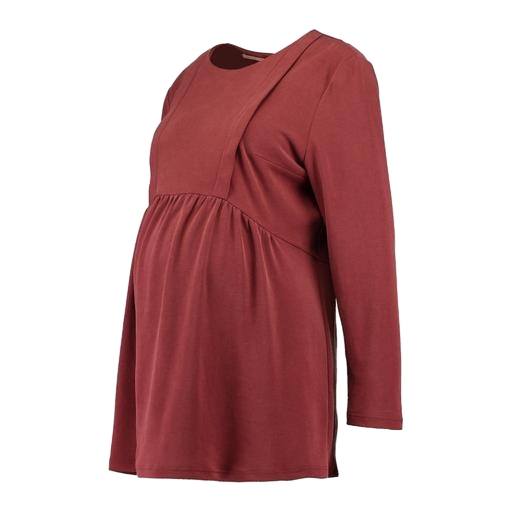
red claire maternity tunic, red cowl neck maternity/nursing tunic, red maternity obi wrap top drawstring waist, white background